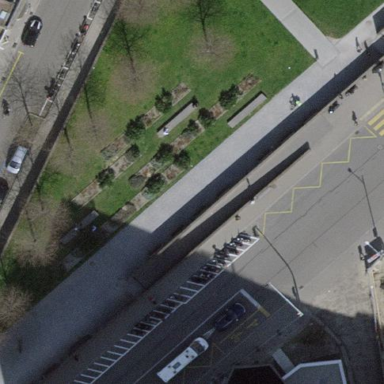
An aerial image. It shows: Motorcycle parking area.